Question: I'm exploring the UiAutomator capabilities on Android and I am trying to test it out along with the Google hangouts app. I've managed to go to the create new hangout page and enter a name, but I can't click on any of the drop down contacts as shown in the image below. I've tried searching by the package name 'com.google.android.talk' and then using the 'instance()' function, but I wasn't able to select the contacts. Is there anyway I could figure what the class name of that UI element would be? Or how else could I go about clicking that ui element?

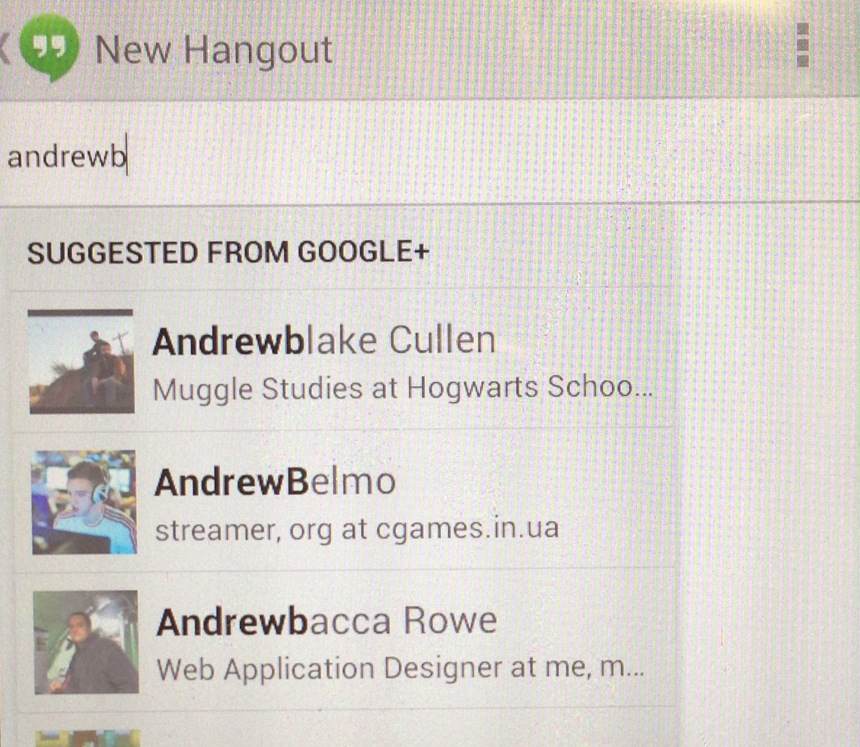
Answer: You could try this tool:
'''
/home/gabriel/android/android-sdk/tools/uiautomatorviewer
'''
Use it to navigate through the application's views and layouts.